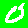
Digit: 0